Question: I want to use TouchID authenticate my app, authentication worked successfully. If TouchID does not match, then the Try Again alert opens, and in that alert is the Enter Password option. If the user selects that, the system passcode authentication should display, but how can I do that?

Here share my code:
'''
func touchIDAuthentication() {
let context = LAContext() //1
var error:NSError?
guard context.canEvaluatePolicy(.deviceOwnerAuthenticationWithBiometrics, error: &error) else {
showAlertViewIfNoBiometricSensorHasBeenDetected()
return
}
if context.canEvaluatePolicy(.deviceOwnerAuthenticationWithBiometrics, error: &errorPointer) {
context.evaluatePolicy(.deviceOwnerAuthenticationWithBiometrics, localizedReason: reason, reply: { (success, error) in
if success {
DispatchQueue.main.async {
print("Authentication was successful")
}
}else {
DispatchQueue.main.async {
self.displayErrorMessage(error: error as! LAError )
print("Authentication was error")
}
}
})
}else {
self.showAlertWith(title: "Error", message: (errorPointer?.localizedDescription)!)
}
}
func displayErrorMessage(error:LAError) {
var message = ""
switch error.code {
case LAError.authenticationFailed:
message = "Authentication Failed."
break
case LAError.userCancel:
message = "User Cancelled."
break
case LAError.userFallback:
message = "Fallback authentication mechanism selected."
break
case LAError.touchIDNotEnrolled:
message = "Touch ID is not enrolled."
case LAError.passcodeNotSet:
message = "Passcode is not set on the device."
break
case LAError.systemCancel:
message = "System Cancelled."
break
default:
message = error.localizedDescription
}
self.showAlertWith(title: "Authentication Failed", message: message)
}
'''
How to show this screen if enter the passcode it move into my app. How achieve this help me. Thanks advance.
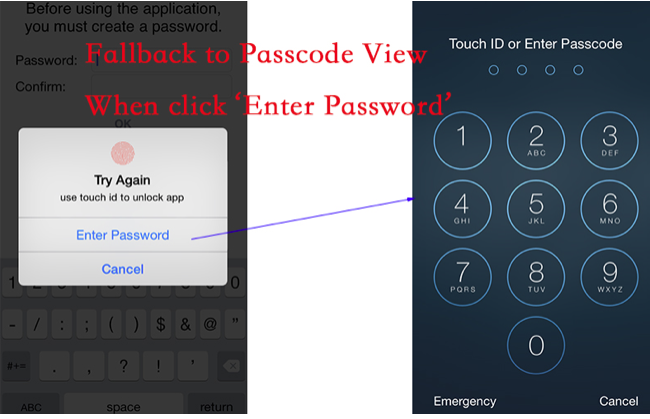
Answer: If you use policy <URL> then the "Enter password" option is displayed immediately.
If you use <URL>, as you are, then the "Enter Password" option is only shown after the first unsuccessful biometric authentication attempt.
Regardless of how the user authenticates, your completion closure will be called.